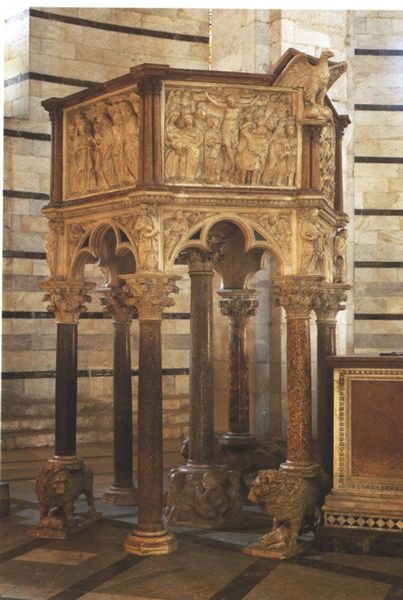
Titel: Kanzel
Künstler: Niccolò Pisano
Standort: Pisa, Baptisterium (EU - I - Toskana)
Schlagwörter: adler, fuß, marmor, säulen, tiere, architektur, innenraum, kirche, gold, relief, figuren, arch, arches, brown, podest, kreuz, kapitelle, wood, löwen, kanzel, christus, jesus, löwe, kapitel, tiger, kreuzigungsszene, mittelsäule, hexameter, kanzel säulen evangelium  barock